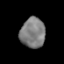
Tissue: prostate
Cell type: T cells
Senescence score: 0.2946
Nuclear area (px): 725
Mean DAPI intensity: 126.388